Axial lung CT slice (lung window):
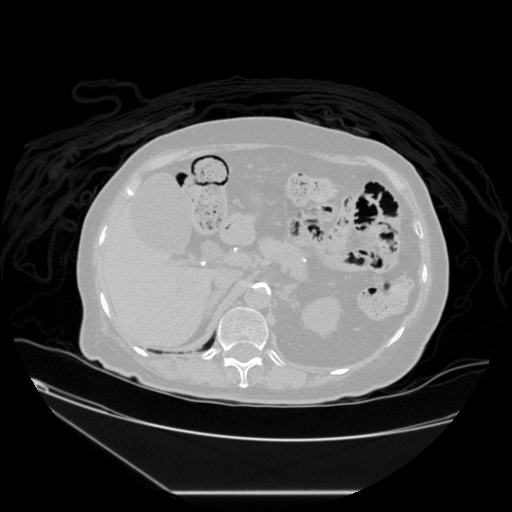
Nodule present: no